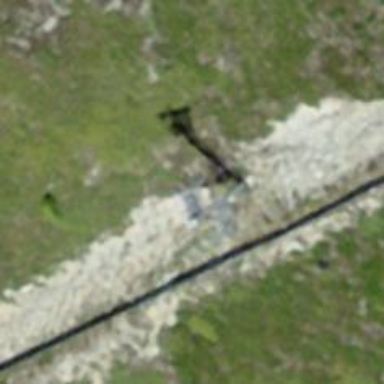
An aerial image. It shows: Pylon used for aerialway.